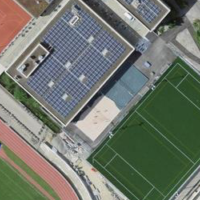
EUNIS habitat code: 53
Species observed at this site:
Carpinus betulus
Trifolium repens